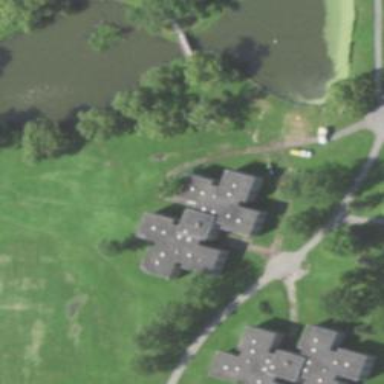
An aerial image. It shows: Dormitory building.